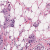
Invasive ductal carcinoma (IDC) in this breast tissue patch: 1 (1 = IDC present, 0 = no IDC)